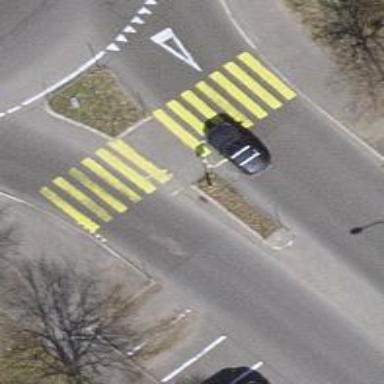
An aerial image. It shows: Marked pedestrian crossing with zebra designation and central island.